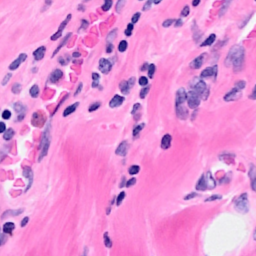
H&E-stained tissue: Breast